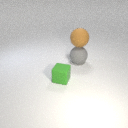
large brown rubber sphere above large gray rubber sphere